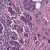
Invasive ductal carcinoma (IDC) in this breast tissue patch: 1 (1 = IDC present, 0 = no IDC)